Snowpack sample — Buffalo Mountain, Silverthorne, Colorado, USA (1/25/25, 10:11 AM MST)
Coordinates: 39.6222, -106.1139
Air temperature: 22 °F
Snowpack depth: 110 cm
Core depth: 30 cm
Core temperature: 42.8 °F
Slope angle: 12°, slope face: 102°
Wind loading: high
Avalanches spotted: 0
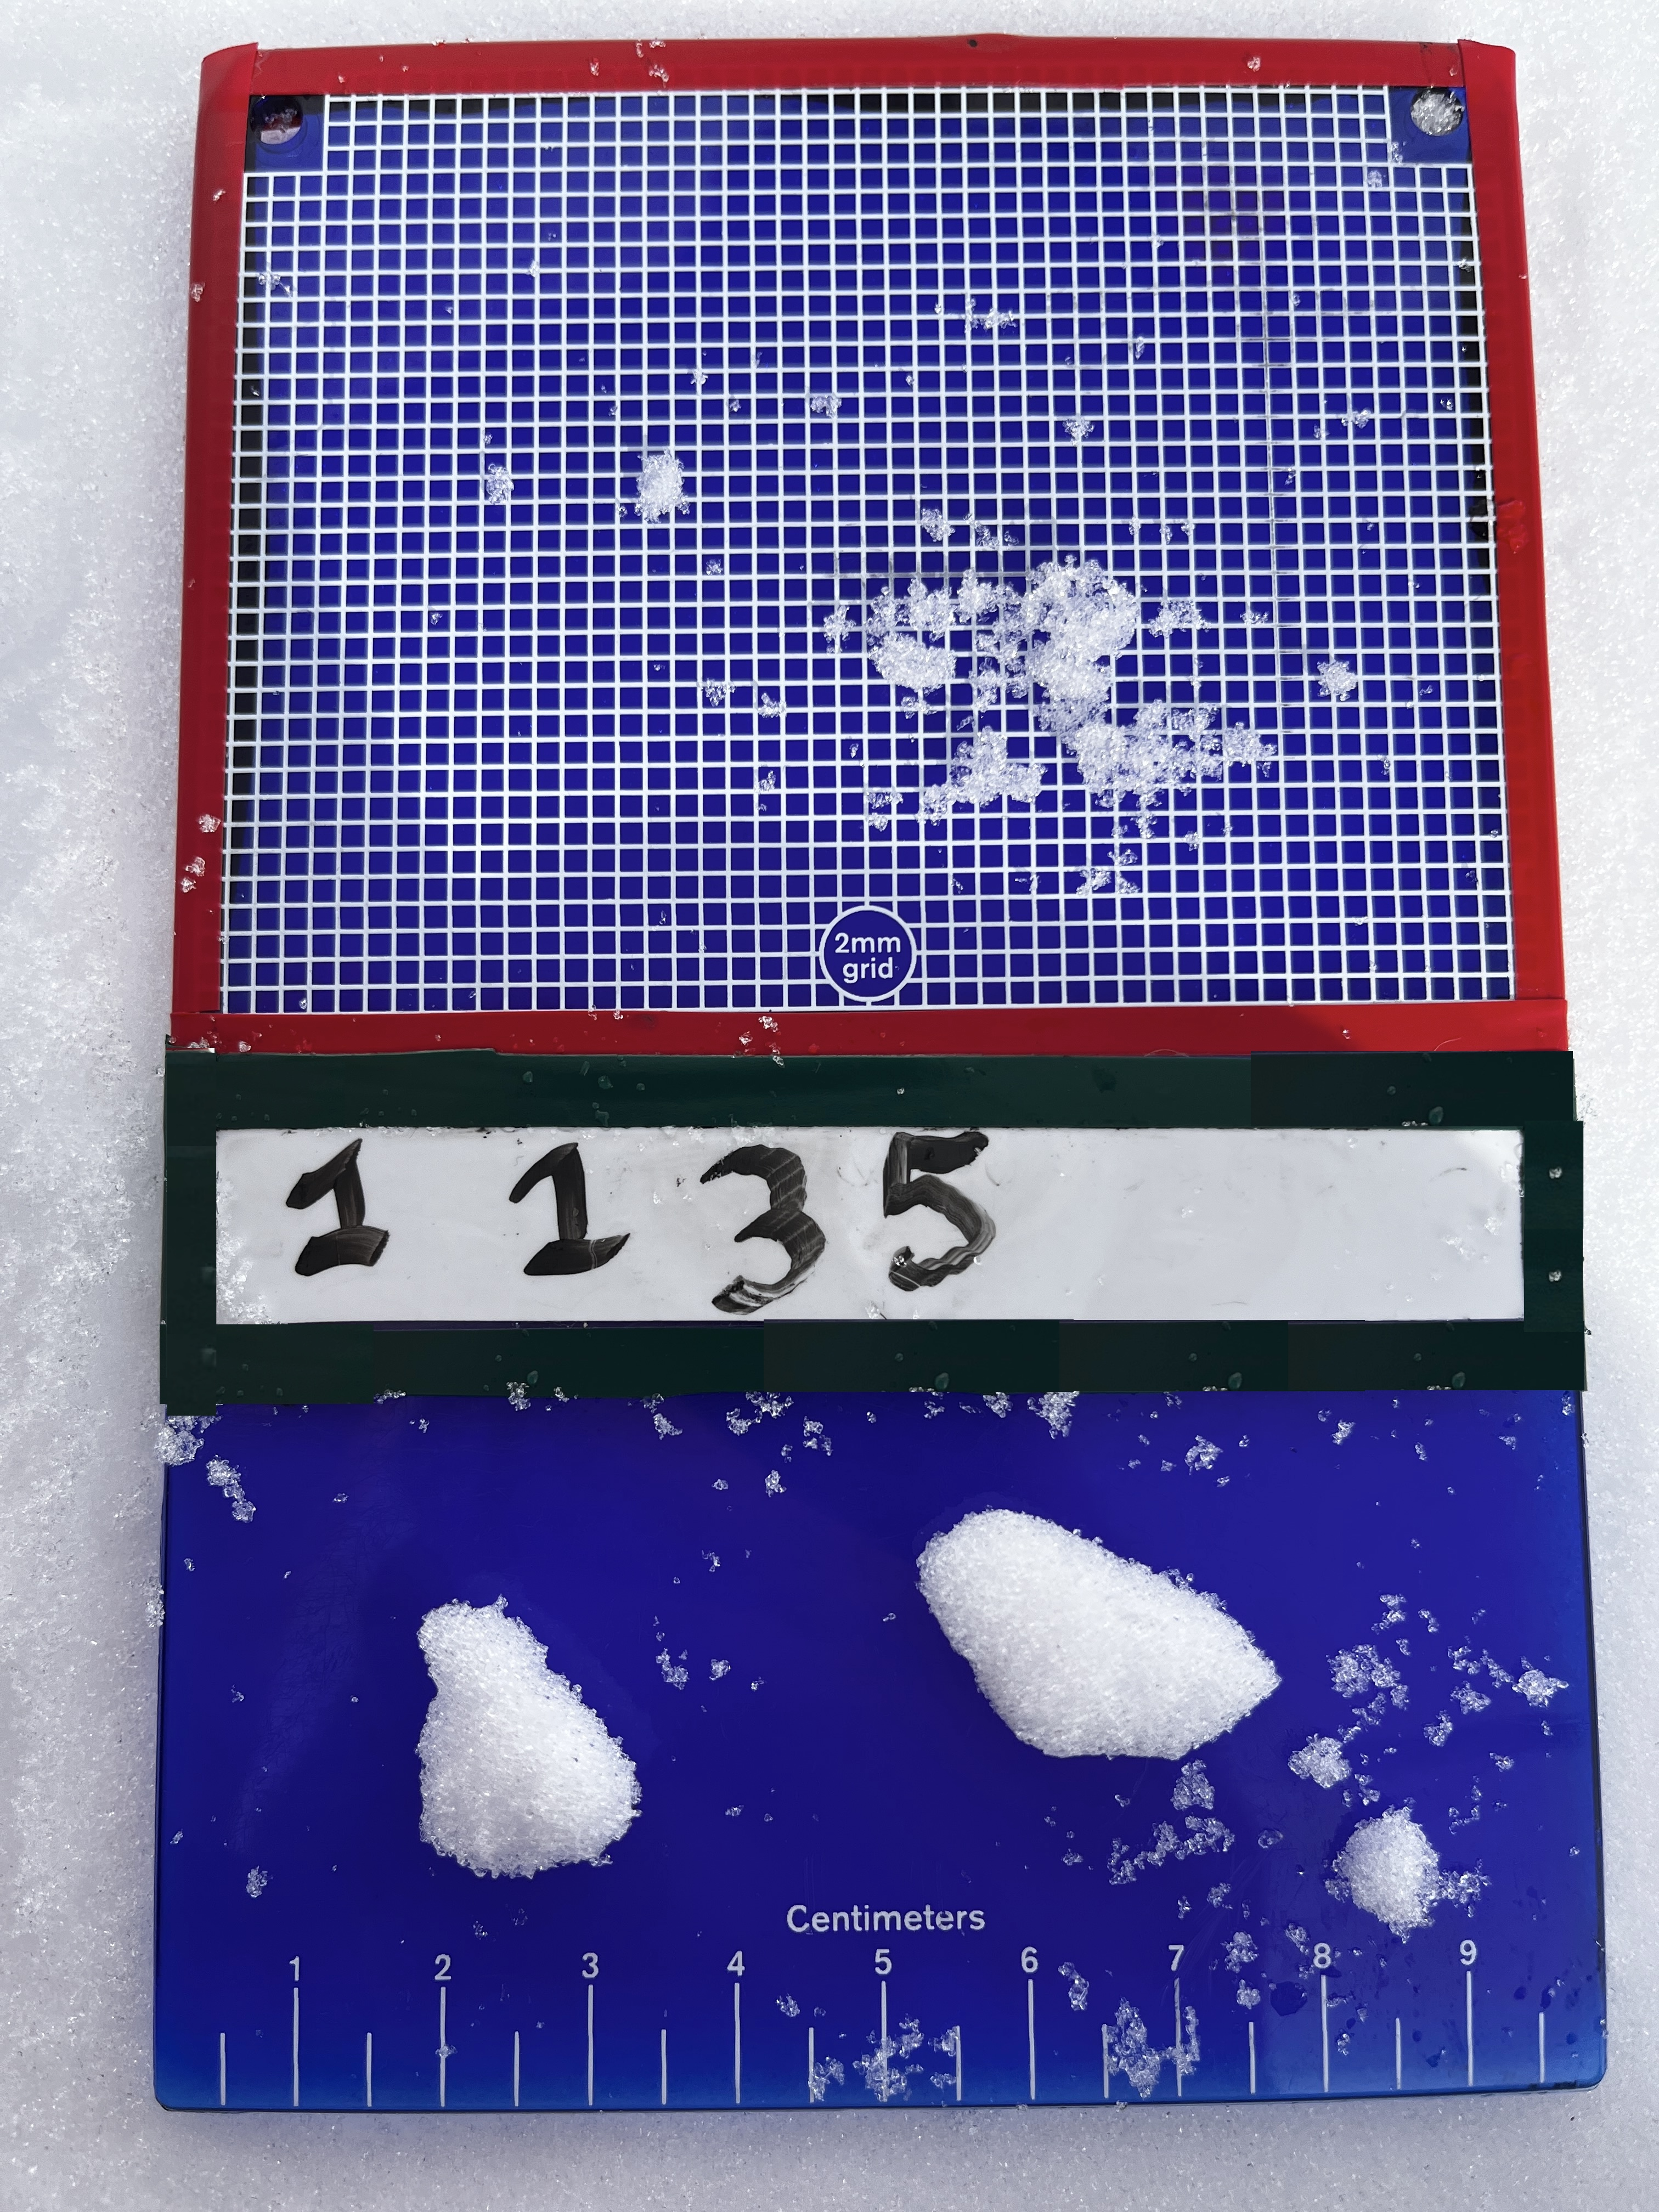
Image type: crystal_card
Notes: No avalanches nearby, collected on the outskirts of a fire break 15 meters from the treeline, on way to Buffalo and Red Mountain